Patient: sex M, age 62
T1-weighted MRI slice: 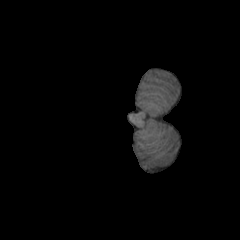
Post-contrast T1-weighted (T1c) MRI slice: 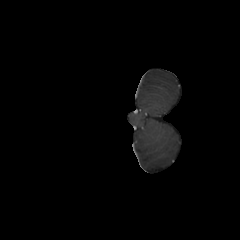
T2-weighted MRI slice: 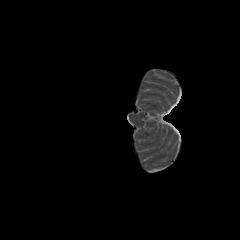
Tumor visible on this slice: no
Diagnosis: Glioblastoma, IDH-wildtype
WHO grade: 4